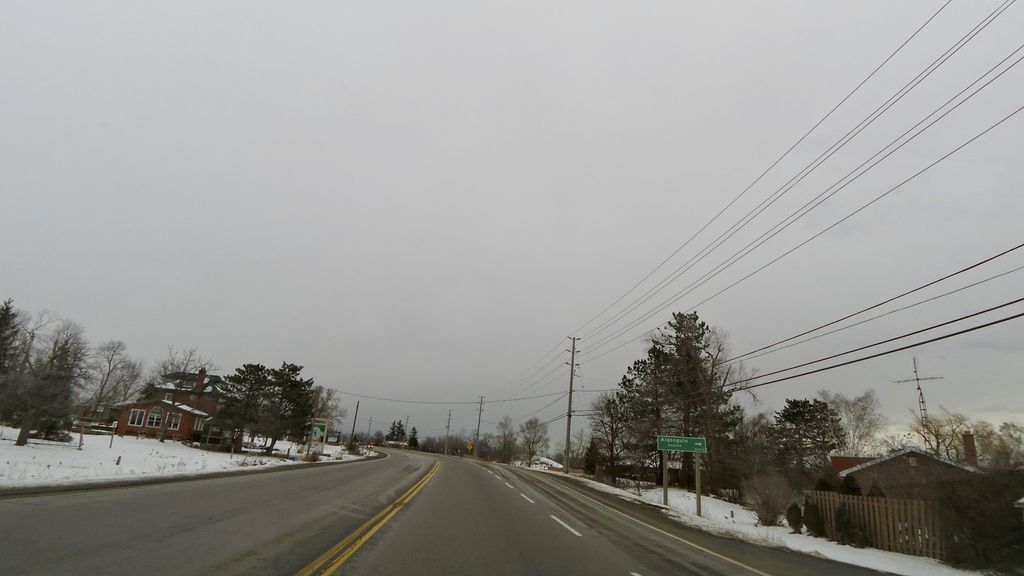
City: hamilton